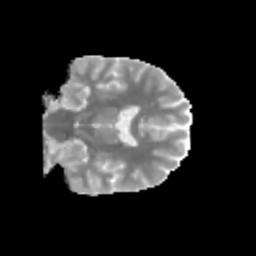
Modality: MD
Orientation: coronal
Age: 13
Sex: male
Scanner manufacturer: siemens
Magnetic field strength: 3 T
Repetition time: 3.8 s
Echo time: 0.07 s